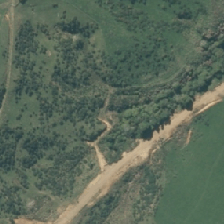
Land cover: high_producing_grassland